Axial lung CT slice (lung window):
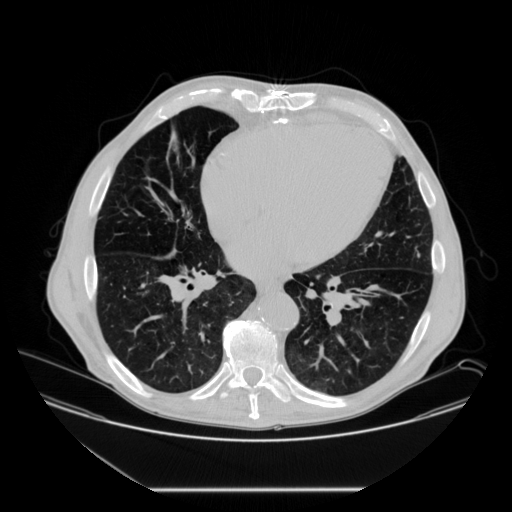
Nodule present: no